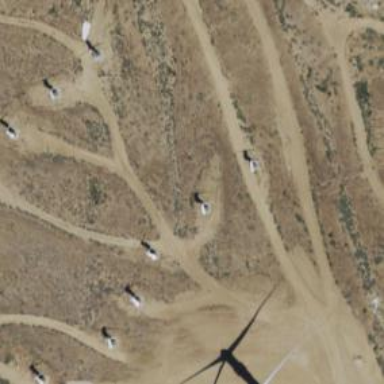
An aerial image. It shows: Wind generator powered by wind turbine.